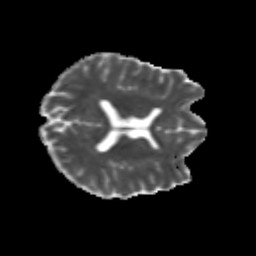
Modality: MD
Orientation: axial
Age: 29
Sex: male
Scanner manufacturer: siemens
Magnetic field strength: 3 T
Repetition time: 3.5 s
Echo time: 0.113 s